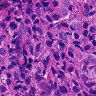
Metastatic tissue present: yes